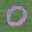
Label: 0